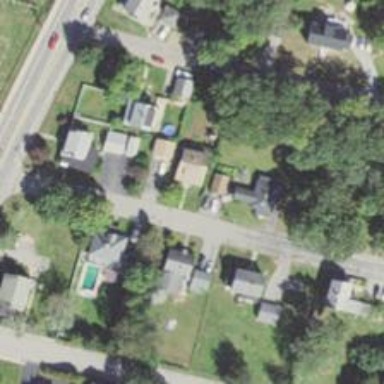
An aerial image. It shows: Residential driveway serving as service road.